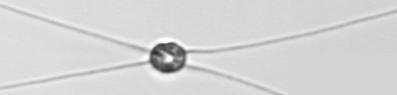
Label: Chaetoceros_danicus